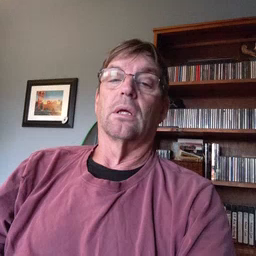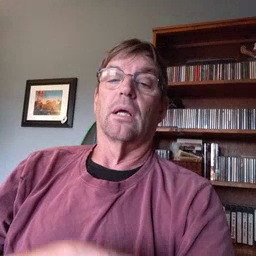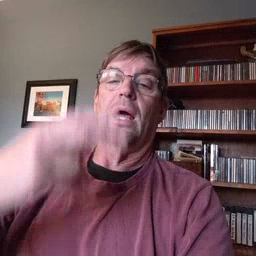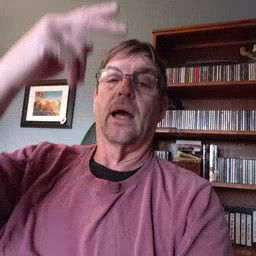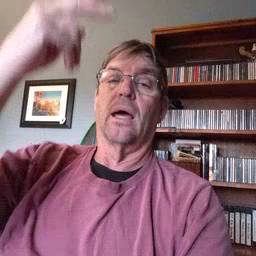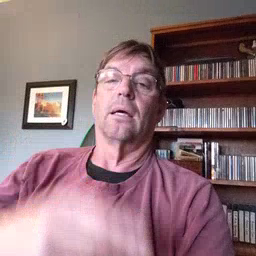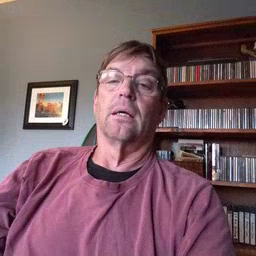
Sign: high